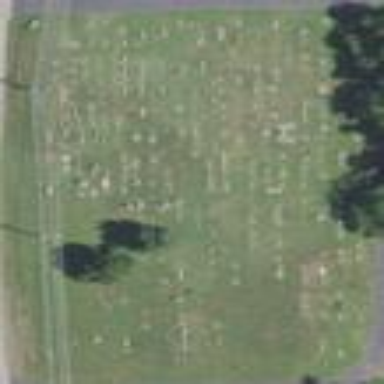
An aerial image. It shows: Cemetery.